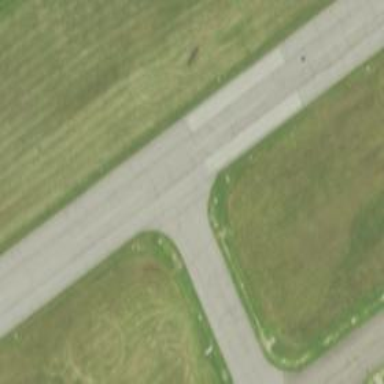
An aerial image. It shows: Runway surface made of asphalt at airport.